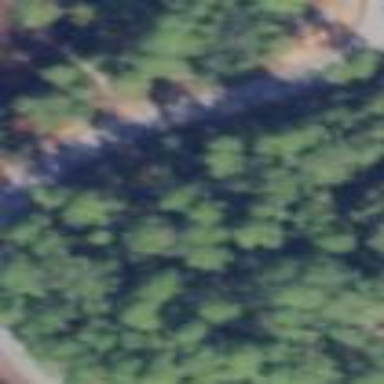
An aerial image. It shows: Mixed woodland area with various types of leaves.